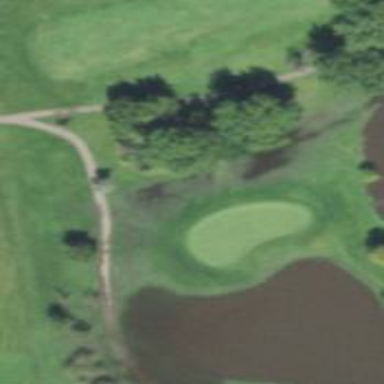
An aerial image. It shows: View of golf hole.